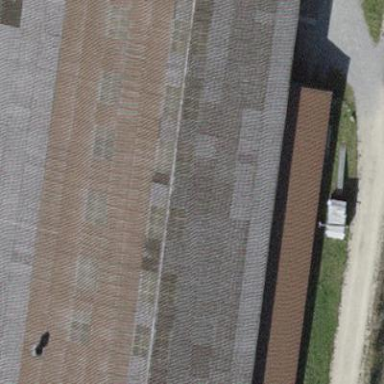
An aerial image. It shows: Riding hall for equestrian sport.